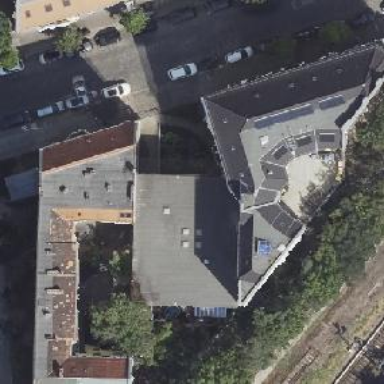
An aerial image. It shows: Flat-roofed commercial building.